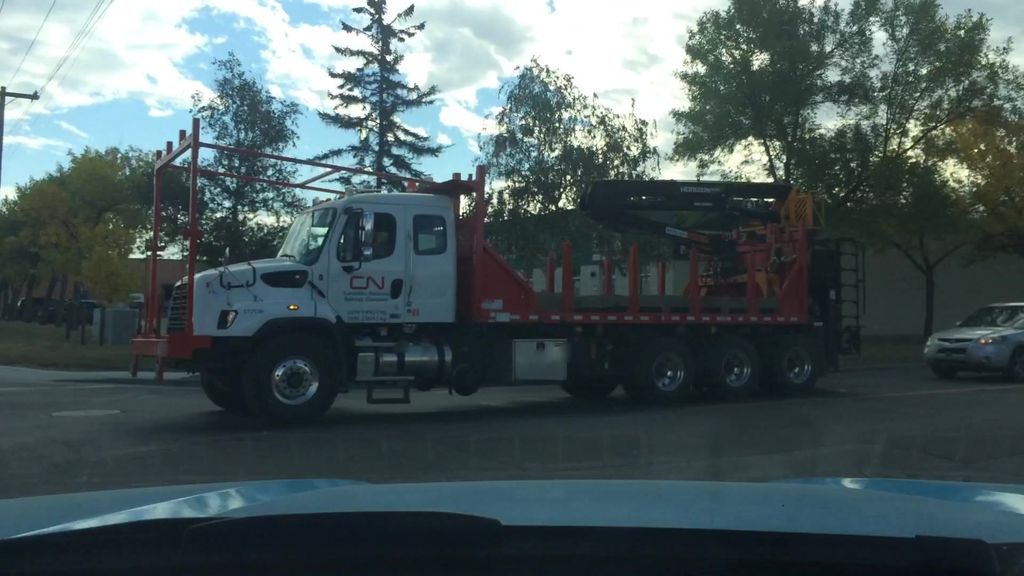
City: calgary